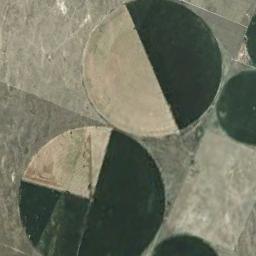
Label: circular_farmland